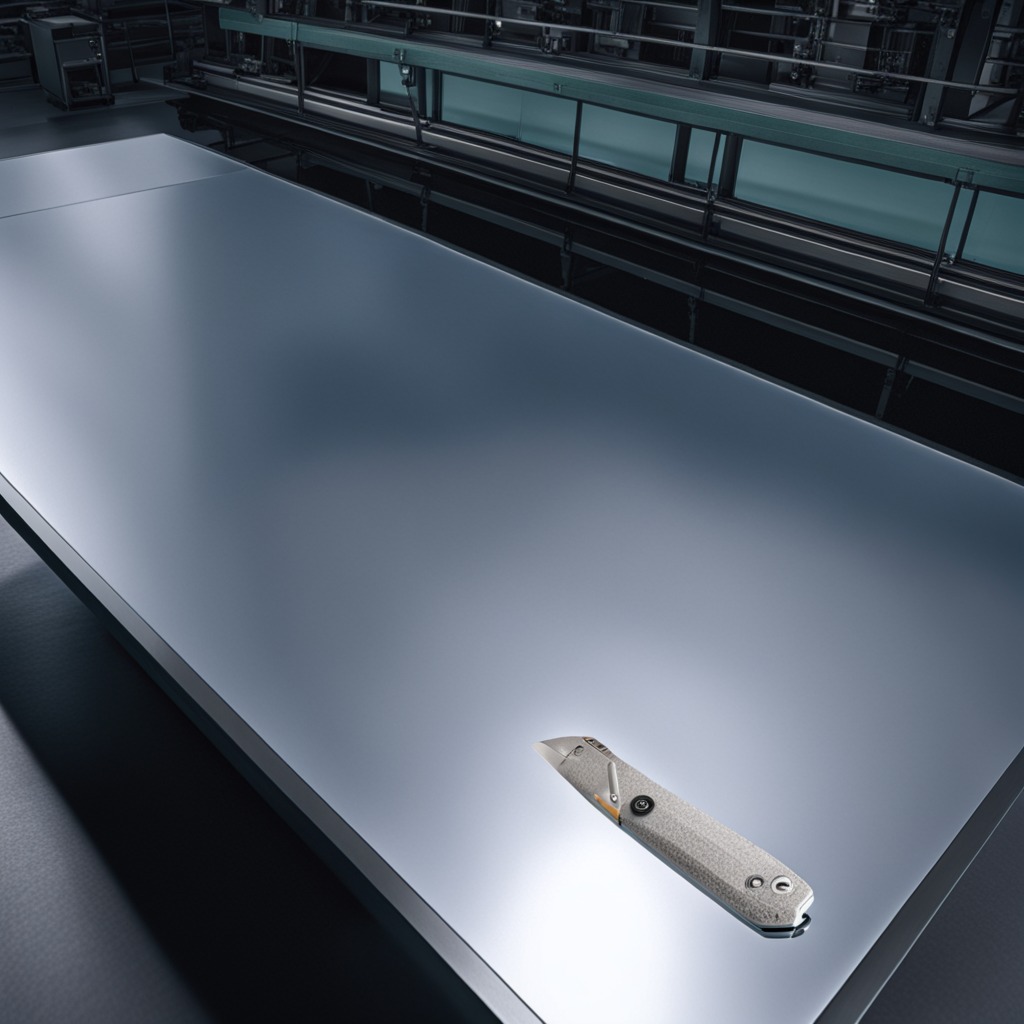
A utility knife lies on a clean empty table in the evening.